Question: I'm using Android Volley to login a user in but when addToRequestQueue is called the following crash report is shown.

The login request is carried out onclick in the Loginactivity as follows:
'''
// Login button Click Event
btnLogin.setOnClickListener(new View.OnClickListener() {
public void onClick(View view) {
String username = inputUserName.getText().toString();
String pin = inputPIN.getText().toString();
// Check for empty data in the form
if (username.trim().length() > 0 && pin.trim().length() > 0) {
// login user
SharedPreferences prefs = getGCMPreferences(context);
String storeRegId = prefs.getString(PROPERTY_REG_ID, "");
String devid = Secure.getString(getBaseContext().getContentResolver(),Secure.ANDROID_ID);
String vars = "/?tag=login&username=" + username + "&pin=" + pin + "&regid=" + storeRegId + "&devid=" + devid;
WebRequest wr = new WebRequest(context);
wr.Request(AppConfig.URL_LOGIN, vars, true, "Please Wait", "Logging in...", "req_login");
} else {
// Prompt user to enter credentials
Toast.makeText(getApplicationContext(), "Please enter the credentials!", Toast.LENGTH_LONG).show();
}
}
});
'''
WebRequest, which uses volley looks like this:
'''
package app;
import helper.SQLiteHandler;
import helper.SessionManager;
import helper.dbTables;
import java.util.HashMap;
import java.util.Map;
import java.util.concurrent.atomic.AtomicInteger;
import main.MainActivity;
import org.json.JSONException;
import org.json.JSONObject;
import android.app.Activity;
import android.app.ProgressDialog;
import android.content.Context;
import android.content.Intent;
import android.content.SharedPreferences;
import android.util.Log;
import android.view.WindowManager;
import android.widget.Toast;
import com.android.volley.Response;
import com.android.volley.VolleyError;
import com.android.volley.Request.Method;
import com.android.volley.toolbox.StringRequest;
import com.google.android.gms.gcm.GoogleCloudMessaging;
public class WebRequest extends Activity {
private static final String TAG = "LoginActivity";
AtomicInteger msgId = new AtomicInteger();
GoogleCloudMessaging gcm;
SharedPreferences prefs;
public SQLiteHandler db;
SessionManager session;
protected Context context;
public WebRequest(Context context){
this.context = context.getApplicationContext();
}
public void Request(final String url, final String vars, final Boolean show, final String title, final String msg, final String requestName){
final SessionManager session = new SessionManager(context);
final ProgressDialog theProgressDialog = new ProgressDialog(context);
db = new SQLiteHandler(context);
if(show == true){
theProgressDialog.getWindow().setType(WindowManager.LayoutParams.TYPE_SYSTEM_ALERT);
theProgressDialog.setTitle(title);
theProgressDialog.setMessage(msg);
theProgressDialog.setIndeterminate(true);
theProgressDialog.setCancelable(false);
theProgressDialog.show();
}
StringRequest strreq = new StringRequest(Method.GET, url + vars,
new Response.Listener<String>() {
@Override
public void onResponse(String response) {
Log.d(TAG, "WEB Response: " + response.toString());
try {
JSONObject jObj = new JSONObject(response);
boolean error = jObj.getBoolean("error");
// Check for error node in json
if (!error) {
switch(requestName){
case "req_login":
//process user login
// Fetching user details from sqlite
HashMap<String, String> user = db.fetchResults(dbTables.TABLE_LOGIN, null);
String storedUid = user.get("uid");
JSONObject login = jObj.getJSONObject("login");
if(storedUid != login.getString("uid")){
//new user for device
String[] emptyTables = {dbTables.TABLE_LOGIN};
for(int i=0; i<emptyTables.length; i++){
db.emptyTable(emptyTables[i]);
Log.d(TAG, "empty table : " + emptyTables[i]);
}
}
//store user in database
db.addUser(login.getString("uid"),
login.getString("companyid"),
login.getString("resourceid"),
login.getString("groupid"),
login.getString("title"),
login.getString("firstname"),
login.getString("middleinitial"),
login.getString("lastname"),
login.getString("jobtitle"),
login.getString("managerid"),
login.getString("email"),
login.getString("photo_url"),
login.getString("signature_url"),
login.getString("language"),
login.getString("skin"),
login.getString("defaultprojectid"),
login.getString("cnNotifications"),
login.getString("crNotifications"),
login.getString("coNotifications"),
login.getString("addedby"),
login.getString("dateadded"),
login.getString("editedby"),
login.getString("dateedited"));
// Create login session
session.setLogin(true);
// Launch main activity
Intent intent = new Intent(context, MainActivity.class);
intent.addFlags(Intent.FLAG_ACTIVITY_NEW_TASK);
context.startActivity(intent);
//finish();
break;
}
if(show == true){
theProgressDialog.dismiss();
}
}else{
String errorMsg = jObj.getString("error_msg");
Toast.makeText(context, errorMsg, Toast.LENGTH_LONG).show();
if(show == true){
theProgressDialog.dismiss();
}
}
}catch(JSONException e){
// JSON error
e.printStackTrace();
}
}
}, new Response.ErrorListener() {
@Override
public void onErrorResponse(VolleyError error) {
Log.e(TAG, "Web Error: " + error.getMessage());
Toast.makeText(context, error.getMessage(), Toast.LENGTH_LONG).show();
if(show == true){
theProgressDialog.dismiss();
}
}
});
// Adding request to request queue
AppController.getInstance().addToRequestQueue(strreq, requestName);
}
}
'''
I've also included the AppController which I haven't personally changed
'''
package app;
import android.app.Application;
import android.text.TextUtils;
import com.android.volley.Request;
import com.android.volley.RequestQueue;
import com.android.volley.toolbox.Volley;
public class AppController extends Application {
public static final String TAG = AppController.class.getSimpleName();
private RequestQueue mRequestQueue;
private static AppController mInstance;
@Override
public void onCreate() {
super.onCreate();
mInstance = this;
}
public static synchronized AppController getInstance() {
return mInstance;
}
public RequestQueue getRequestQueue() {
if (mRequestQueue == null) {
mRequestQueue = Volley.newRequestQueue(getApplicationContext());
}
return mRequestQueue;
}
public <T> void addToRequestQueue(Request<T> req, String tag) {
req.setTag(TextUtils.isEmpty(tag) ? TAG : tag);
getRequestQueue().add(req);
}
public <T> void addToRequestQueue(Request<T> req) {
req.setTag(TAG);
getRequestQueue().add(req);
}
public void cancelPendingRequests(Object tag) {
if (mRequestQueue != null) {
mRequestQueue.cancelAll(tag);
}
}
}
'''
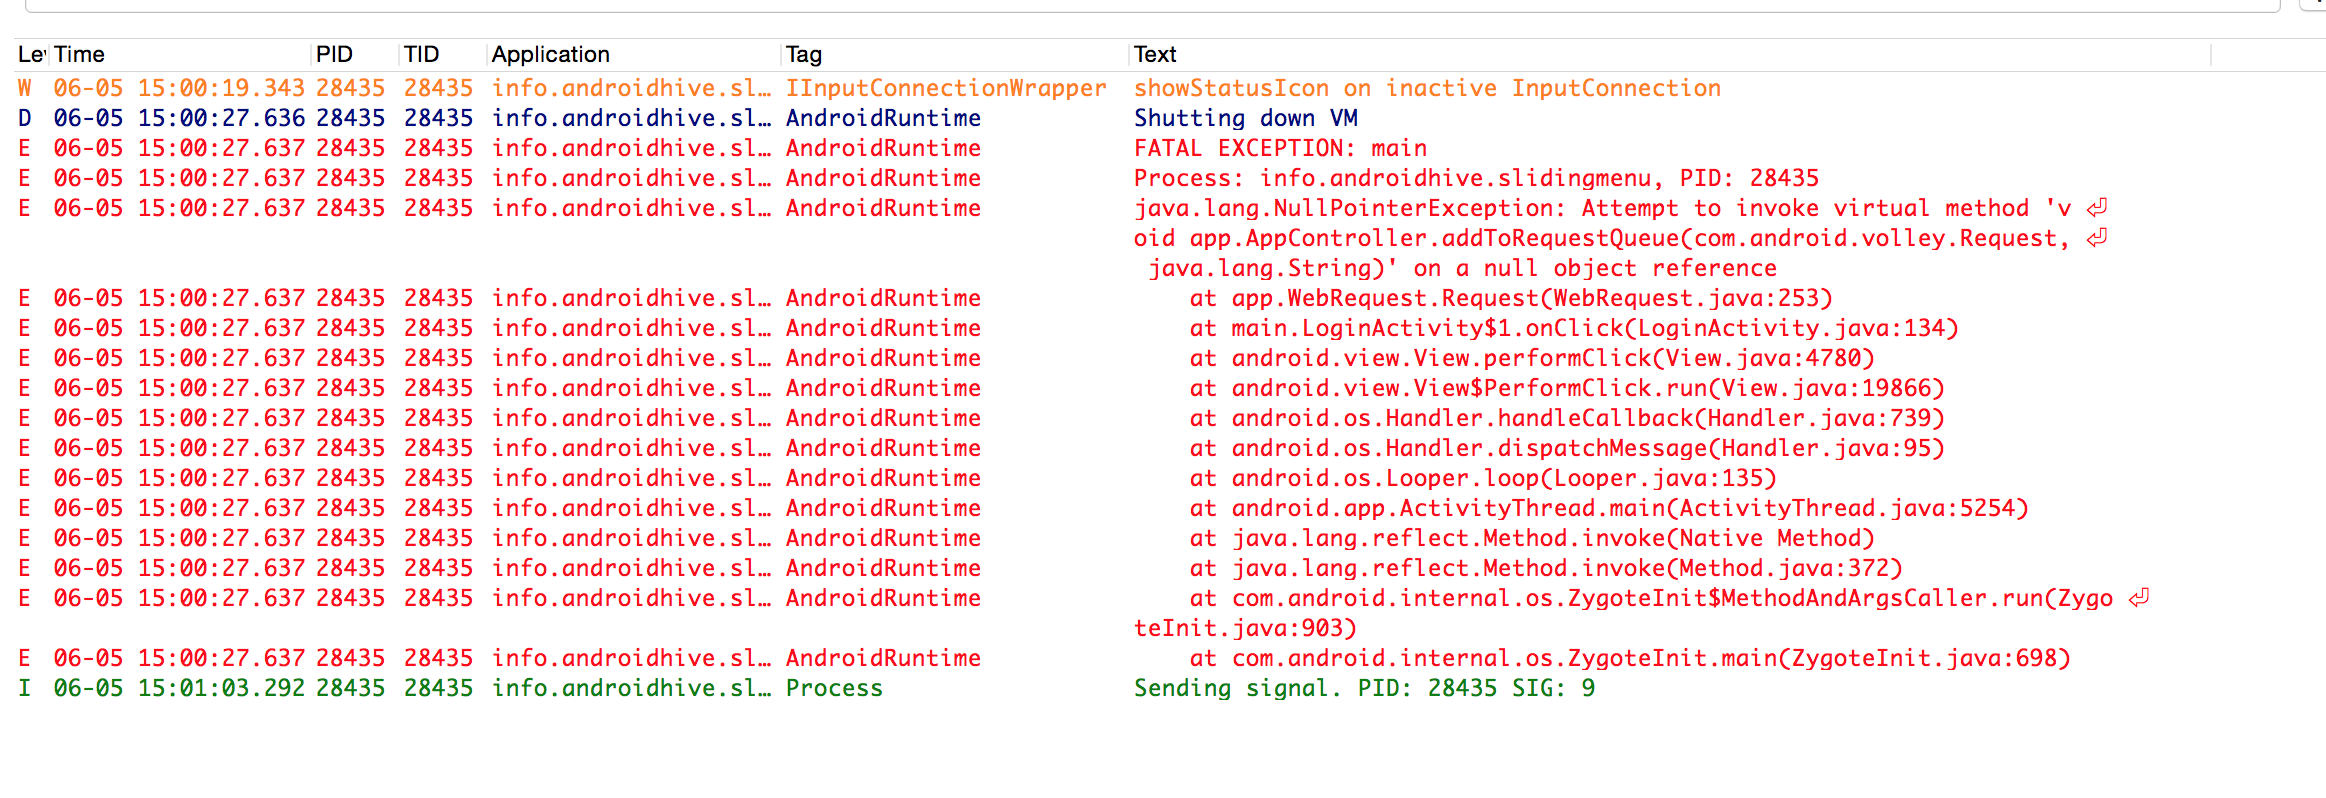
Answer: - - -
I would suggest to you to start from the basic because when you will do this everything will be clearer.